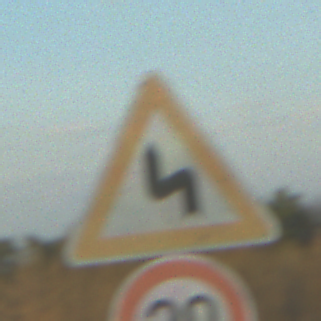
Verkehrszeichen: DoppelkurveZunaechstLinks
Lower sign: Geschwindigkeit20
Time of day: SunriseSunset
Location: Outdoor (Nature)
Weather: PartlyCloudy
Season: NotSpecified
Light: Natural